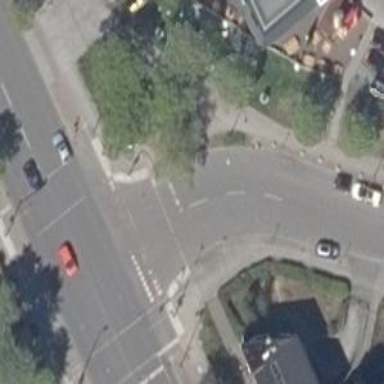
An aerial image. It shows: Road with traffic signals.